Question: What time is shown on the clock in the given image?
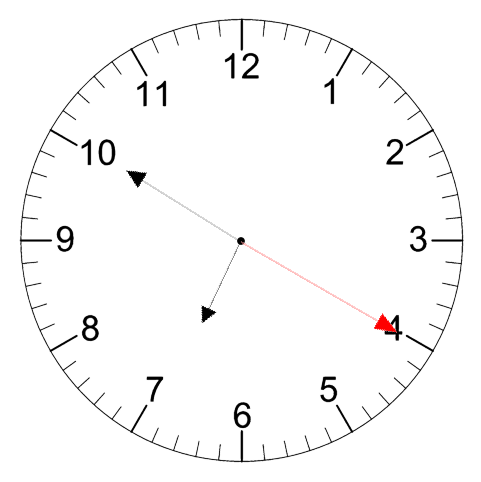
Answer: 06:50:20